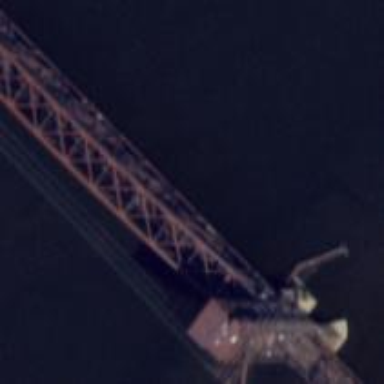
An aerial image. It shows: Lift bridge over railway track.